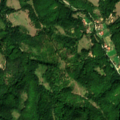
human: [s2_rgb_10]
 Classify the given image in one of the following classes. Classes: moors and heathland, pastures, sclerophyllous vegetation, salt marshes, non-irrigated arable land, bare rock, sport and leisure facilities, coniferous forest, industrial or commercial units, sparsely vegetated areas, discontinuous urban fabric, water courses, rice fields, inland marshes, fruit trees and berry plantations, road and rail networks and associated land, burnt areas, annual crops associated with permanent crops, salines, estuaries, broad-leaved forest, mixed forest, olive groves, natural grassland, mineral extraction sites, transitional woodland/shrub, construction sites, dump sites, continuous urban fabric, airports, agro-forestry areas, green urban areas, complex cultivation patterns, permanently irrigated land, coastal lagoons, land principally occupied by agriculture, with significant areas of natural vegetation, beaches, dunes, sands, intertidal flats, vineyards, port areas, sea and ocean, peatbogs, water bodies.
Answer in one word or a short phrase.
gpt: complex cultivation patterns, land principally occupied by agriculture, with significant areas of natural vegetation, broad-leaved forest, transitional woodland/shrub